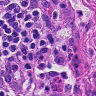
Metastatic tissue present: no